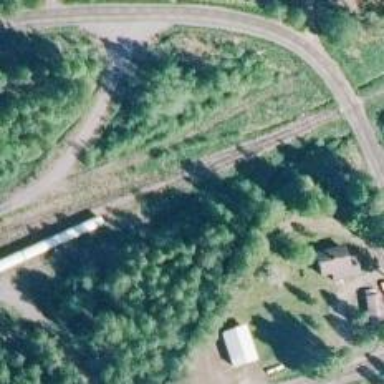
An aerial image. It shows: Disused railway siding with track class A.